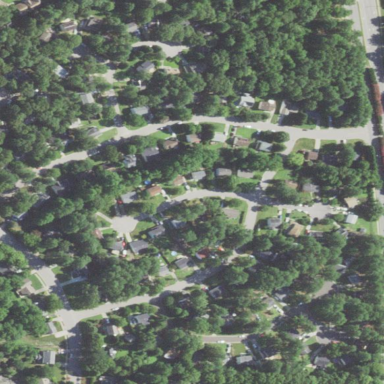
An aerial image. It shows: Residential area within neighborhood.